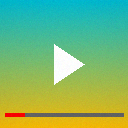
Screen state: on